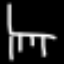
Label: chair